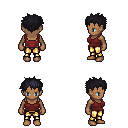
a pixel art fantasy rpg character, female body template, human, dark skin, maroon pirate shirt, gold greaves, raven bedhead hairstyle, four views (front, back, left, right), 2x2 character sprite sheet, small pixel art, hard edges, no anti-aliasing